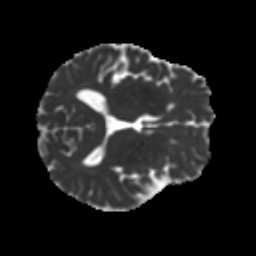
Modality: MD
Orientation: axial
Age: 71
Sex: male
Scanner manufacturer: ge
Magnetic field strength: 3 T
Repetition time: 7.8 s
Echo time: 0.0606 s